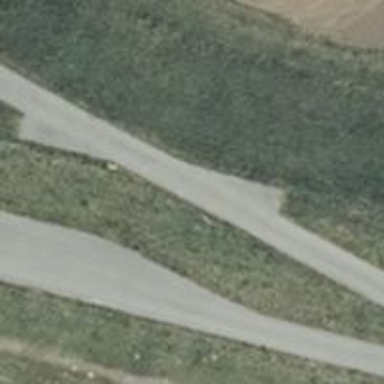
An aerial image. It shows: Asphalt track with grade1 surface.